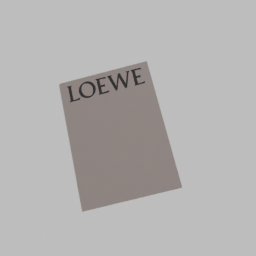
Label: tools